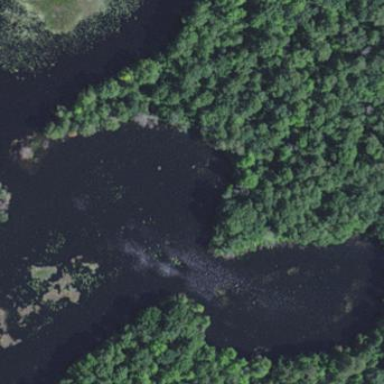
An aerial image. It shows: Peaceful pond surrounded by nature.